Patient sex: M
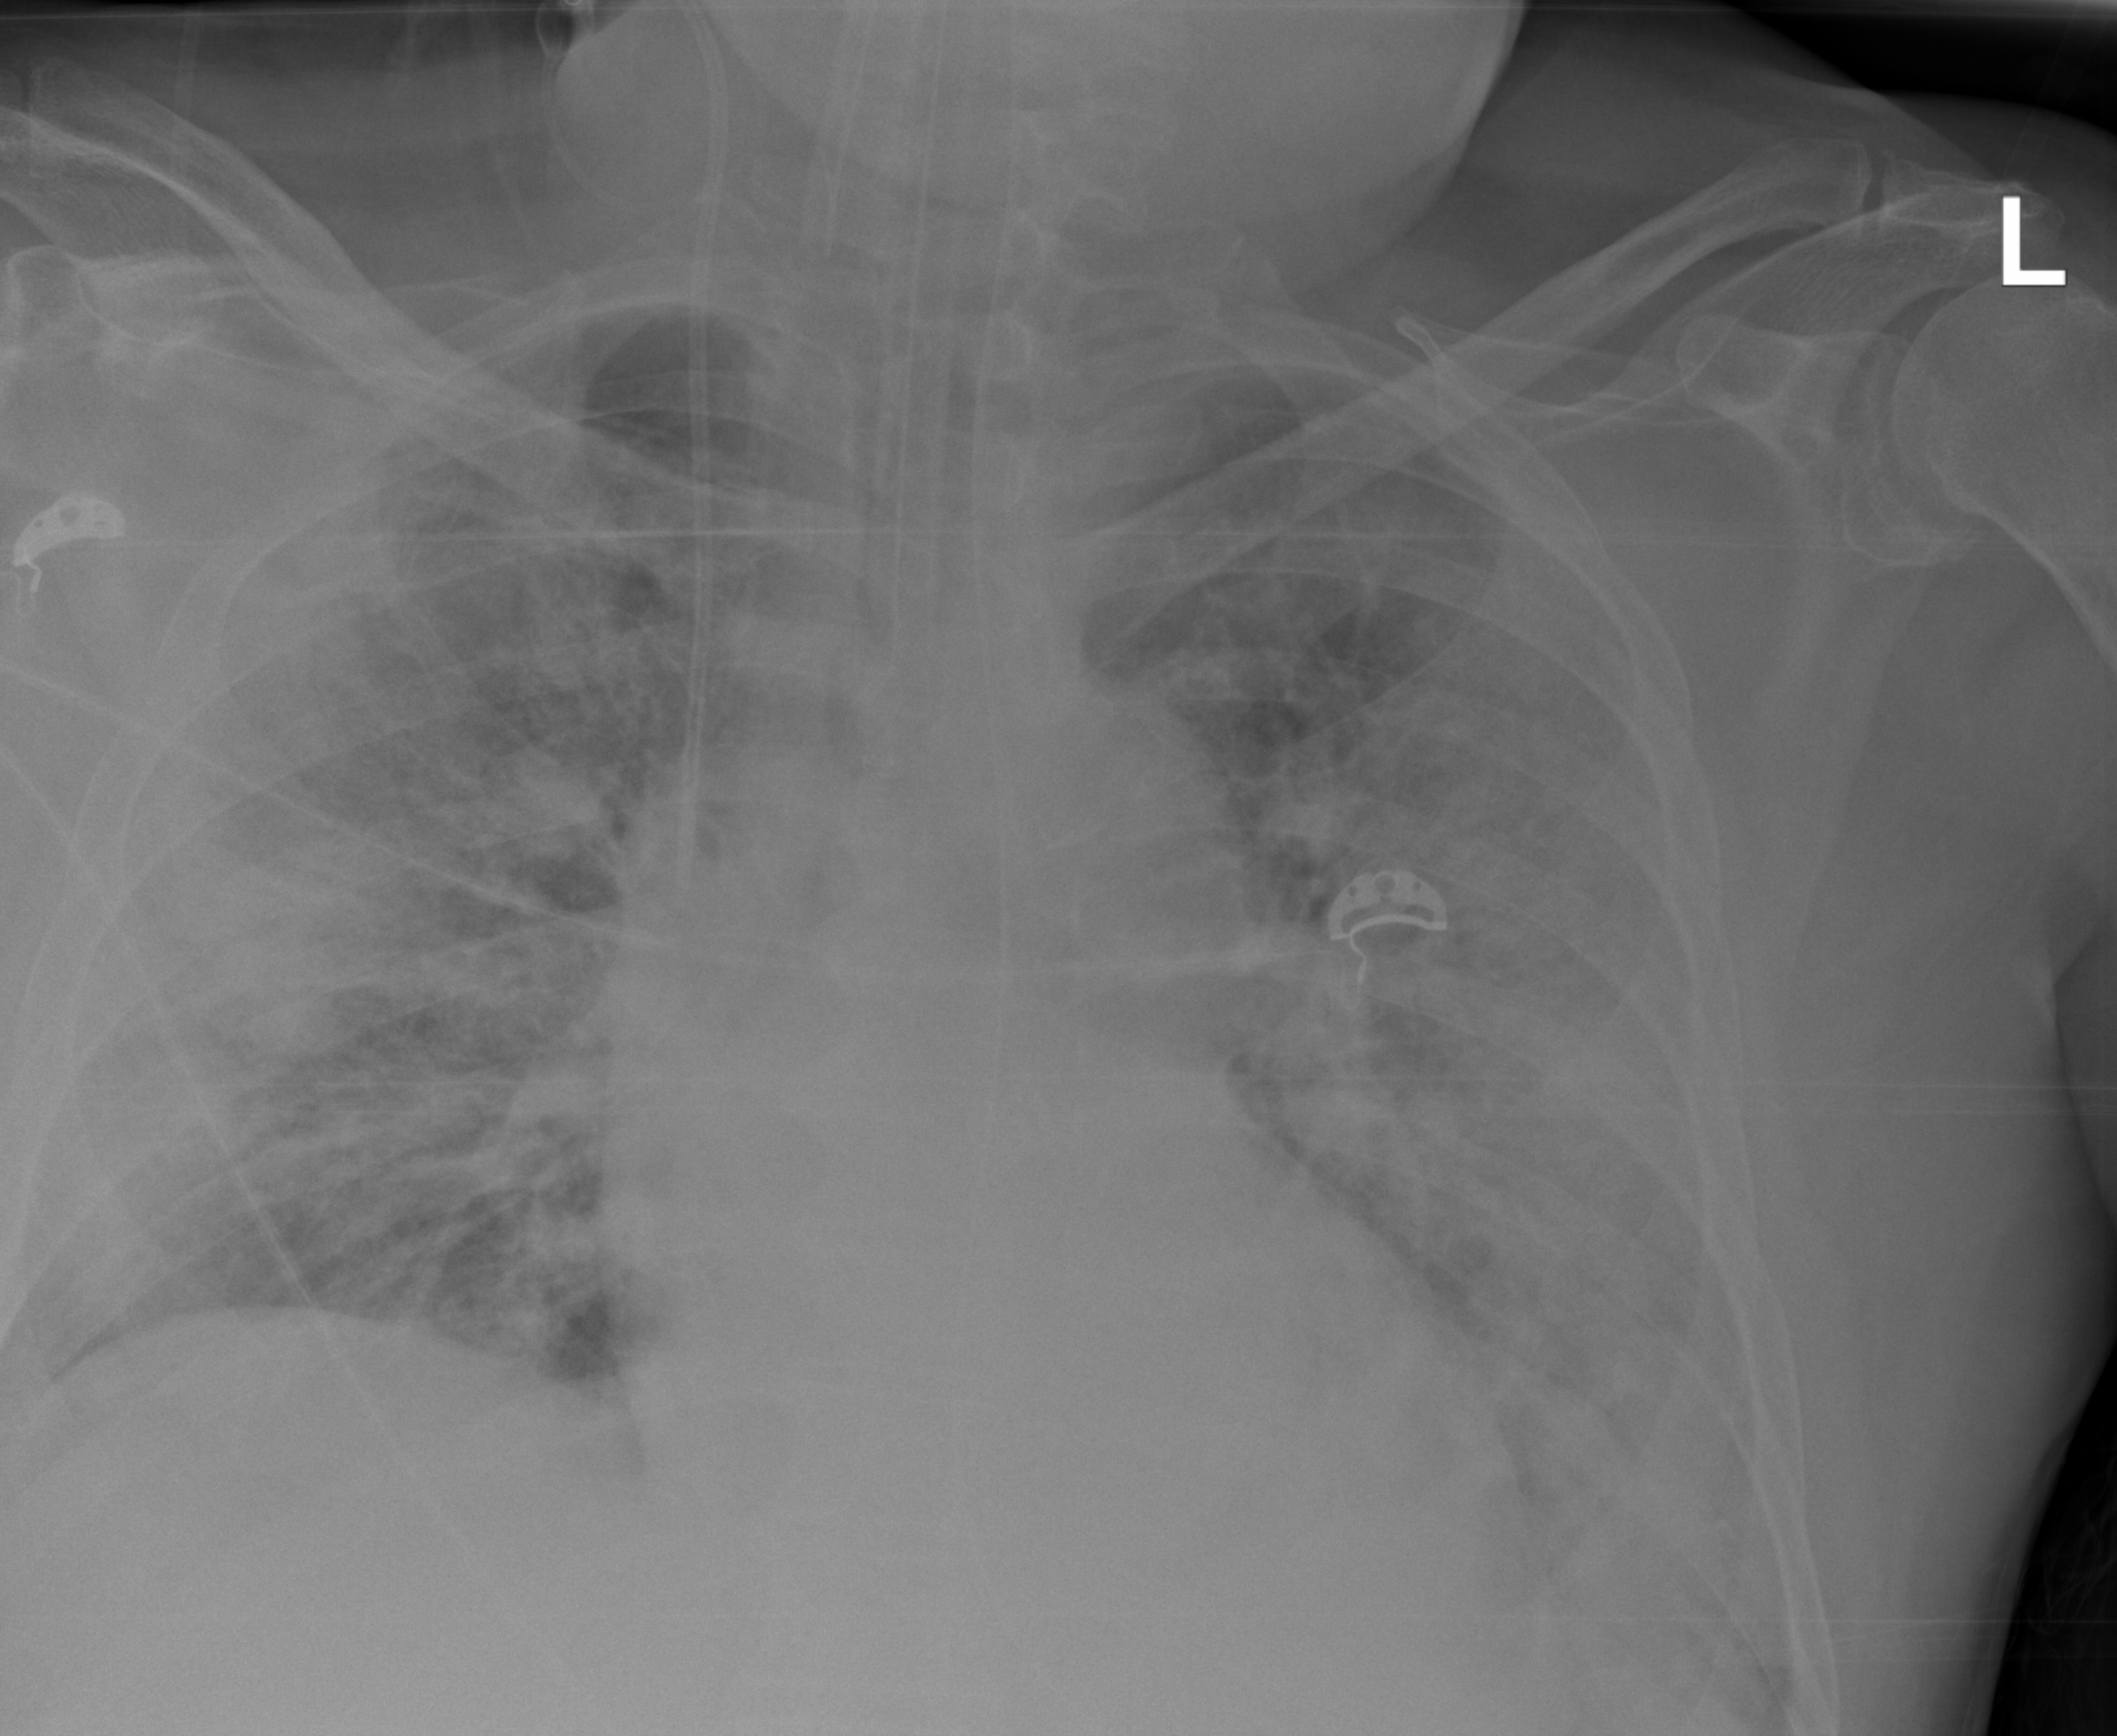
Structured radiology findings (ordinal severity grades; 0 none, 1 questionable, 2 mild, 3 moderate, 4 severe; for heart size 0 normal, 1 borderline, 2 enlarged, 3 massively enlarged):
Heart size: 1
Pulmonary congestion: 2
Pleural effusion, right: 1
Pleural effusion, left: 2
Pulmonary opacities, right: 4
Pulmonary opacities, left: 4
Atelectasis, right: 3
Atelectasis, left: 4